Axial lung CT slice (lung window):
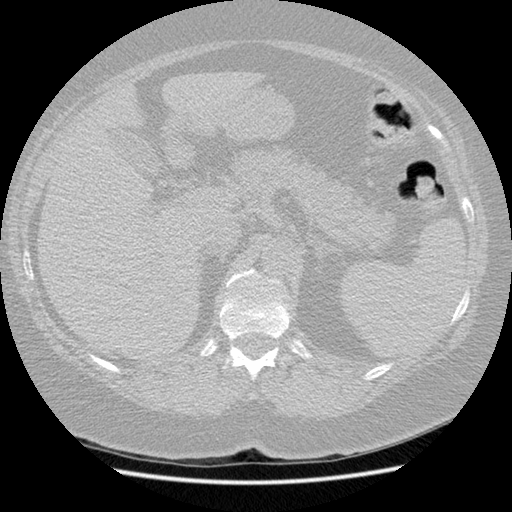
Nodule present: no